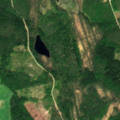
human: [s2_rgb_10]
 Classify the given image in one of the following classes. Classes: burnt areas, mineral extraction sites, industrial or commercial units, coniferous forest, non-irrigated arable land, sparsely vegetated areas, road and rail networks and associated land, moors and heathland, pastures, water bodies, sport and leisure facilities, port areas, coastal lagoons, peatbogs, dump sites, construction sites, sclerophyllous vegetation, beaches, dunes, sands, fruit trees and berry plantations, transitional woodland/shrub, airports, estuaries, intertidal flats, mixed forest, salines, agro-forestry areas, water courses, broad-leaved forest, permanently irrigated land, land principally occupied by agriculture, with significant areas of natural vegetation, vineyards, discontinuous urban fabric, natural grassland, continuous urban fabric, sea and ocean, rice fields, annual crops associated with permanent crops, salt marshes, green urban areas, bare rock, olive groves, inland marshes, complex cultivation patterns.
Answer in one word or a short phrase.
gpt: land principally occupied by agriculture, with significant areas of natural vegetation, coniferous forest, transitional woodland/shrub